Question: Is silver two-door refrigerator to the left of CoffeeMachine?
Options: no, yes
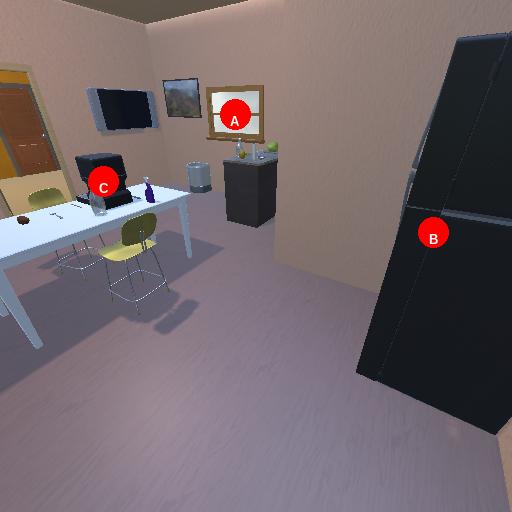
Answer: no